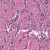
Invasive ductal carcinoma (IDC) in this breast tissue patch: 1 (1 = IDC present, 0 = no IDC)